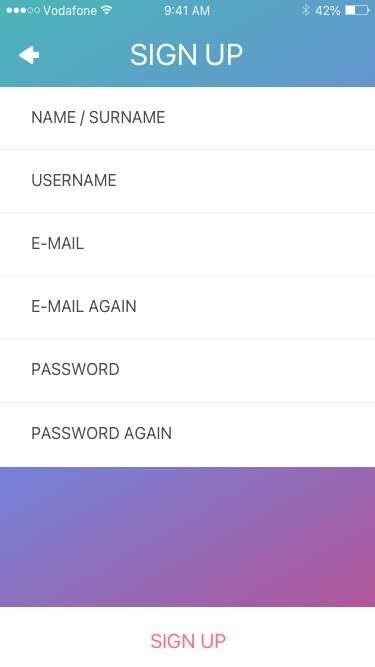
Text in this UI design:
SIGN UP
NAME / SURNAME
USERNAME
E-MAIL
E-MAIL AGAIN
PASSWORD
PASSWORD AGAIN
SIGN UP